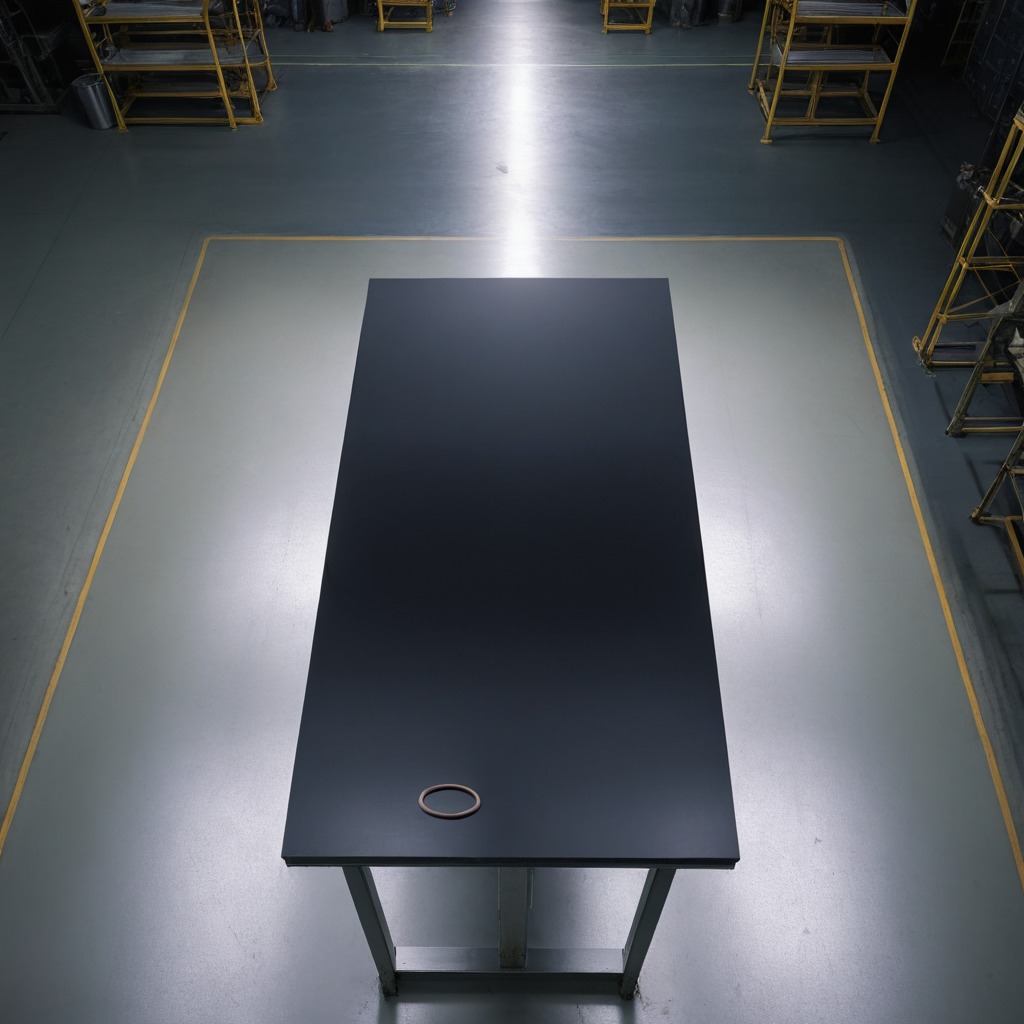
A rubber O-ring is lying on the tabletop.